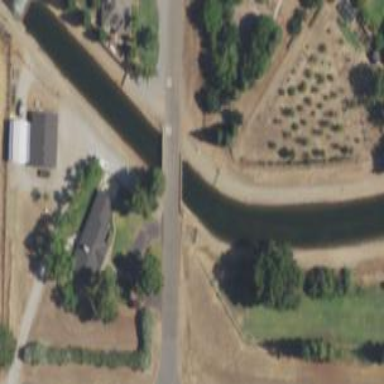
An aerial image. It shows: Culvert tunnel under canal.